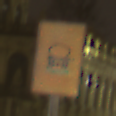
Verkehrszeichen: FahrzeugeMitWassergefaehrdenderLadungOhnePfeilsymbol
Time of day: Night
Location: Outdoor (Urban)
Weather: Overcast
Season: NotSpecified
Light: Artificial